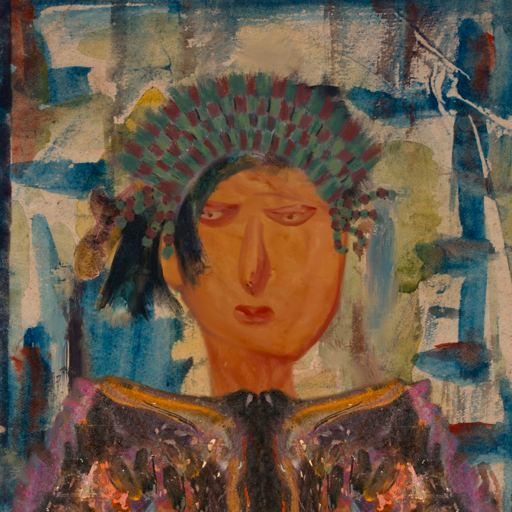
Background: Orphan, Head And Neck Front: Pious_Lady, Face Front: Pious_Lady, Bust: Gypsy_Queen, Hair Front: Pipe, Head Accessory: After_Raid_Crown, Second Necklace: Blank, Necklace: Blank, Baby: Blank